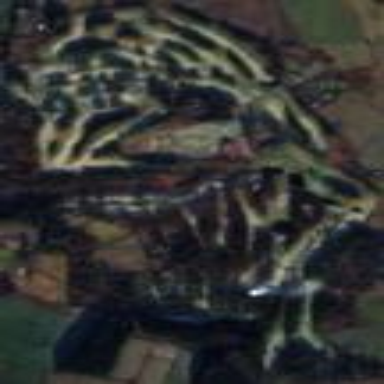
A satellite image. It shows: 36-hole golf course categorized as leisure land.